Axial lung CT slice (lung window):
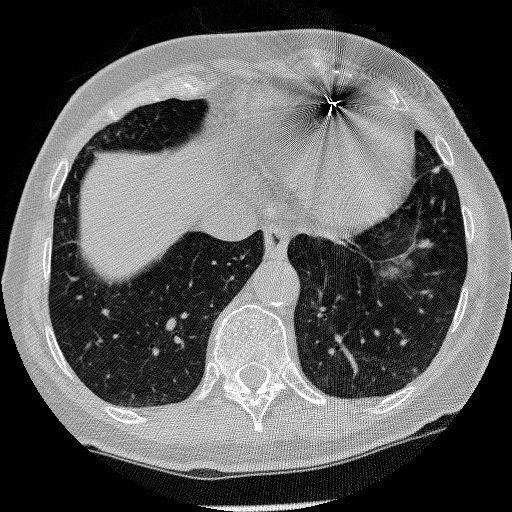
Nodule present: no